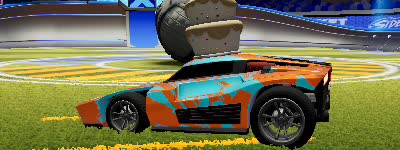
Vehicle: breakout